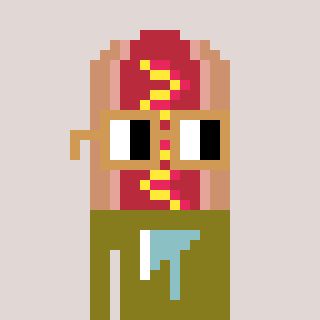
a pixel art character with square brown glasses, a hotdog-shaped head and a gunk-colored body on a warm background